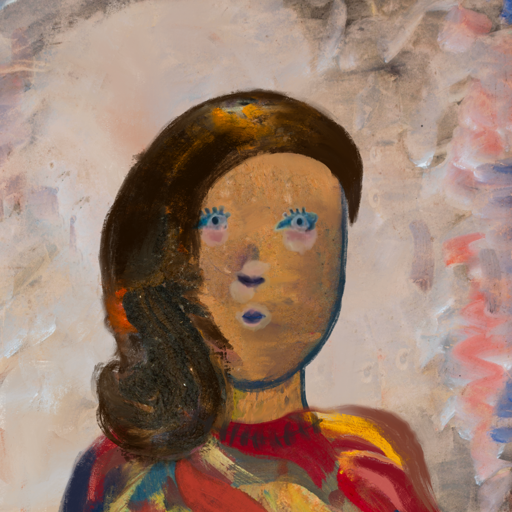
Background: Roy_Bahadur, Head And Neck Front: In_The_Sun, Face Front: Hill_Girl, Bust: Mother_And_Son_Son, Hair Front: Gypsy_Queen, Head Accessory: Blank, Second Necklace: Blank, Necklace: In_The_Sun, Baby: Blank